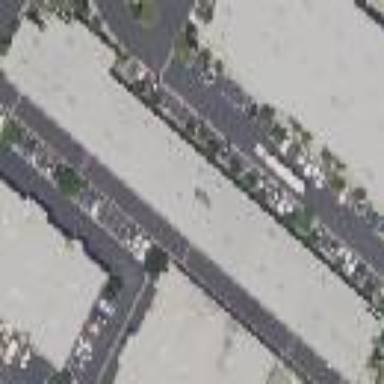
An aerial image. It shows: Warehouse.